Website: slack
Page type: billing-address
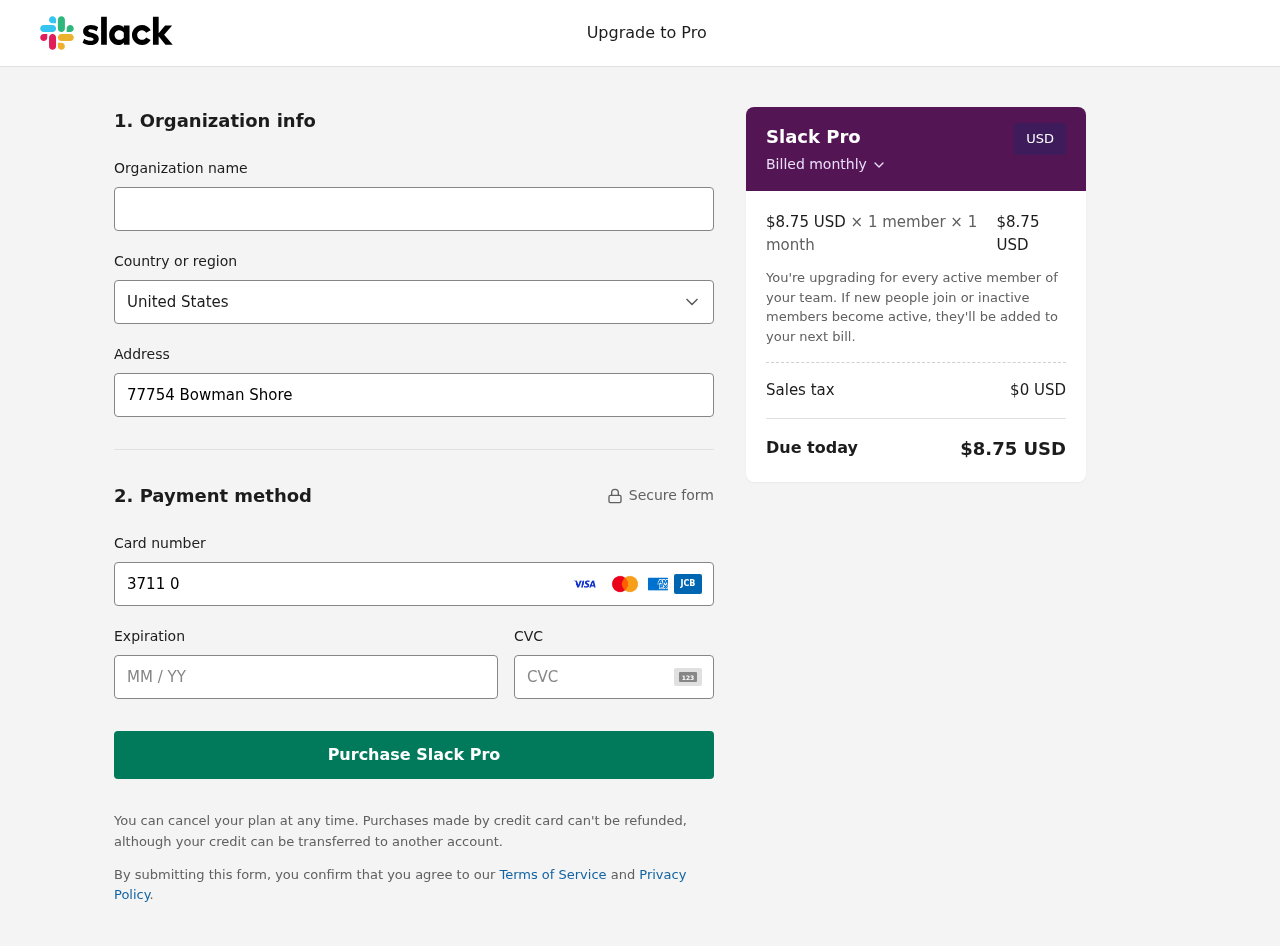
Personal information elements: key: PII_CARD_CVV
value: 0150
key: PII_CARD_EXPIRY
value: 09/30
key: PII_CARD_NUMBER
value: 3711 0042 4970 316
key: PII_COUNTRY
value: United States
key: PII_STREET
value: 77754 Bowman Shore
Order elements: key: ORDER_PRICE_PER_MEMBER
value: $8.75 USD
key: ORDER_MEMBER_COUNT
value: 1
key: ORDER_MONTH_COUNT
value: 1
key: ORDER_SUBTOTAL
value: $8.75 USD
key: ORDER_TAX
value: $0
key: ORDER_TOTAL
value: $8.75 USD